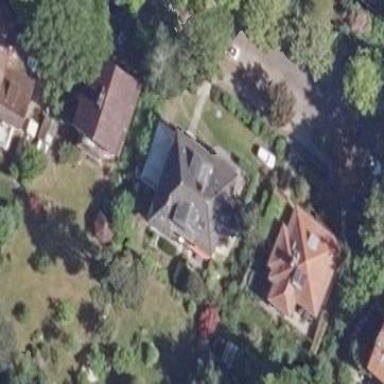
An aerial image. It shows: Detached building with hipped roof shape.